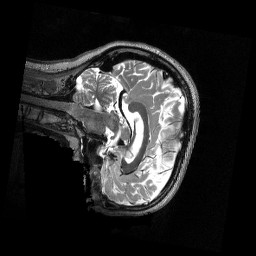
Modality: T2w
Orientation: sagittal
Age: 21
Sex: female
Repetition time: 3.2 s
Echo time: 0.563 s